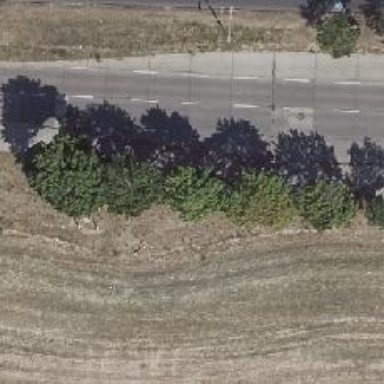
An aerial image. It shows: Avenue lined with broadleaved deciduous trees.